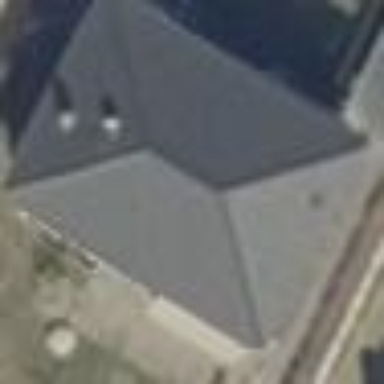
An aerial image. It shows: Detached building with pyramidal roof shape.